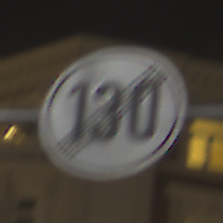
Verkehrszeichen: EndeGeschwindigkeit130
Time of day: Night
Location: Outdoor (Urban)
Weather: Clear
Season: NotSpecified
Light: Artificial